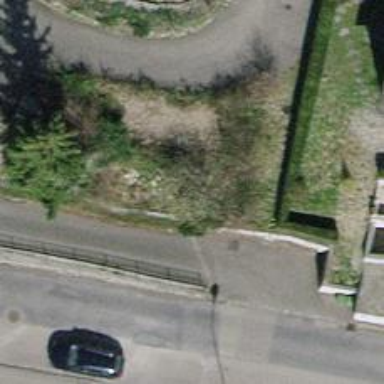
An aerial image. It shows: Urban tree adds touch of nature to the surroundings.